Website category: university
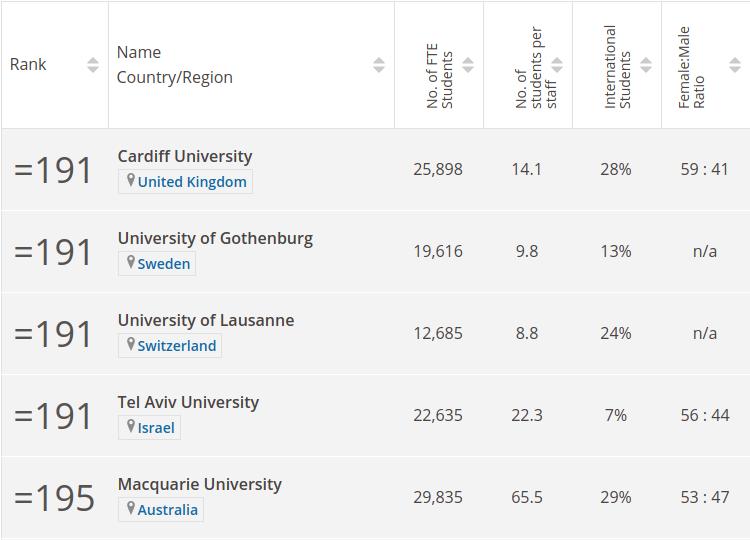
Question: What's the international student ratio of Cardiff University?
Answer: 28%

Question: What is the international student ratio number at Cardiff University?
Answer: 28%

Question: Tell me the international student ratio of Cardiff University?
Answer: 28%

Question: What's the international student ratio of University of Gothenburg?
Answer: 13%

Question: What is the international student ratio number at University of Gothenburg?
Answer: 13%

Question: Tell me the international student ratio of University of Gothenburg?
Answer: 13%

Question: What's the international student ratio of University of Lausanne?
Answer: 24%

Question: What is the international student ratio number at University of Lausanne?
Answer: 24%

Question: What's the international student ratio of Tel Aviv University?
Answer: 7%

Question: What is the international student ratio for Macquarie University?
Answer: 29%

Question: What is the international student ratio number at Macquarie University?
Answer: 29%

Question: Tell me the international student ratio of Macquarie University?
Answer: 29%

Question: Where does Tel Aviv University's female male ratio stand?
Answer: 56 : 44

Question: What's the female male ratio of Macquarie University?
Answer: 53 : 47

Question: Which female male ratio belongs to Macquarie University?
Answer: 53 : 47

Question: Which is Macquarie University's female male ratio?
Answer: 53 : 47

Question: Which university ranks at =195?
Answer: Macquarie University

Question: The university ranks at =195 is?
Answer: Macquarie University

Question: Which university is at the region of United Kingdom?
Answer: Cardiff University

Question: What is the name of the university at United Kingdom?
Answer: Cardiff University

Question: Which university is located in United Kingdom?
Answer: Cardiff University

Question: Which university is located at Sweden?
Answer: University of Gothenburg

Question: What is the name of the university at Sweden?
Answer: University of Gothenburg

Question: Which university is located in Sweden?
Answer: University of Gothenburg

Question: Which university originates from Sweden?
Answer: University of Gothenburg

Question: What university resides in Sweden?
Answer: University of Gothenburg

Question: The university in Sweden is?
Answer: University of Gothenburg

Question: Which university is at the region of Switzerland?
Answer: University of Lausanne

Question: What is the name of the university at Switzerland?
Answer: University of Lausanne

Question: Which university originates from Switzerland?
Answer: University of Lausanne

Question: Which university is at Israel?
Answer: Tel Aviv University

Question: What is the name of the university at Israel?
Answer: Tel Aviv University

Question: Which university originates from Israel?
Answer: Tel Aviv University

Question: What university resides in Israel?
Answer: Tel Aviv University

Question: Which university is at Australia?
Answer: Macquarie University

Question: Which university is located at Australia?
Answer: Macquarie University

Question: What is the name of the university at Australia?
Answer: Macquarie University

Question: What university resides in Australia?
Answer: Macquarie University

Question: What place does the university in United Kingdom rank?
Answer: =191

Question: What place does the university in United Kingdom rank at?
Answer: =191

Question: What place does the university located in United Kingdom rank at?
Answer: =191

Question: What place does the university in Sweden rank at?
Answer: =191

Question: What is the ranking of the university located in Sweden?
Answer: =191

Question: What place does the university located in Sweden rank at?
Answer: =191

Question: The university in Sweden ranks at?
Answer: =191

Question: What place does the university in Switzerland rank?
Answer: =191

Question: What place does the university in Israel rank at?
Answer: =191

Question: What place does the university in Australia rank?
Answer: =195

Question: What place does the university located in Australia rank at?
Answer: =195